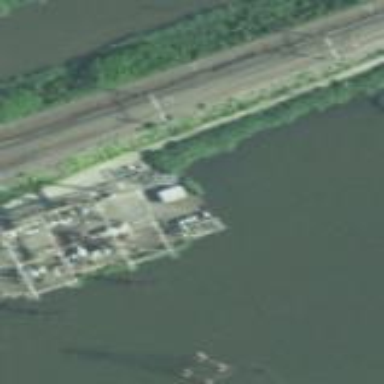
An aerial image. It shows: Fenced-in traction substation.